Question: I am using flying-saucer library to convert xhtml to pdf.
I am getting a formatting issue on the boundary between two pages of pdf.
As shown in the attached screenshot, the color coding boxes representing the different legends gets splitted whenever there is a page change in pdf.
This is not looking good.
Attached is a sample xhtml which contains a sample of the code for which pdf is generated.
The xhtml is getting displayed correctly without any formatting issues.
Has someone else encountered a similar problem ? What is the possible solution for this ?
XHTML input file
'''
<html xmlns="http://www.w3.org/1999/xhtml">
<head>
<style>
table.diff {
font-family: Arial, Helvetica, sans-serif;
color: #000000;
font-size: 11px;
border-collapse:collapse;
}
table.diff tbody {
font-family: Arial, Helvetica, sans-serif;
font-size: 11px;
}
table.diff tbody th {
font-family: Arial, Helvetica, sans-serif;
background:#F5F5F5;
font-size:11px;
font-weight:normal;
color:#999999;
padding:.3em .5em .1em 2em;
text-align:right;
vertical-align:top;
}
table.diff thead {
border-bottom:1px solid #BBC;
background:#EFEFEF;
font-family:Verdana;
}
table.diff thead th.texttitle {
text-align:left;
font-family: Arial, Helvetica, sans-serif;
font-size: 11px;
}
table.diff td {
font-family: Arial, Helvetica, sans-serif;
font-size:11px;
padding: 2px 2px;
}
table.diff .empty {
background-color:#D7F0FC;
font-family: Arial, Helvetica, sans-serif;
font-size: 11px;
}
table.diff .replace {
font-family: Arial, Helvetica, sans-serif;
font-size: 11px;
background-color:#FFD899;
}
table.diff .delete {
background-color:#FF9900;
font-family: Arial, Helvetica, sans-serif;
font-size: 11px;
}
table.diff .skip {
background-color:#EFEFEF;
}
table.diff .insert {
background-color:#ADCC70;
font-family: Arial, Helvetica, sans-serif;
font-size: 11px;
}
table.diff th.author {
text-align:right;
border-top:1px solid #BBC;
background:#EFEFEF;
}
.top-border {
font-family: Arial, Helvetica, sans-serif;
font-size: 11px;
border-top: 1px solid #67BBE5;
}
table.diff .left-border {
font-family: Arial, Helvetica, sans-serif;
font-size: 11px;
border-left: 1px solid #CCCCCC;
}
.bottom-border {
font-family: Arial, Helvetica, sans-serif;
font-size: 11px;
border-left: 1px solid #67BBE5;
}
table.diff .left-bottom-border {
font-family: Arial, Helvetica, sans-serif;
font-size: 11px;
border-left: 1px solid #CCCCCC;
border-bottom: 1px solid #CCCCCC;
}
table.diff .bottom-border-grey {
font-family: Arial, Helvetica, sans-serif;
font-size: 11px;
border-bottom: 1px solid #CCCCCC;
}
table .top-border-line {
font-family: Arial, Helvetica, sans-serif;
font-size: 0px;
border-top: 1px solid #CCCCCC;
}
table .bottom-border-line {
font-family: Arial, Helvetica, sans-serif;
font-size: 0px;
border-bottom: 1px solid #CCCCCC;
}
table.diff .legend-border {
font-family: Arial, Helvetica, sans-serif;
font-size: 11px;
border: 1px solid #CCCCCC;
}
</style>
</head>
<body>
<div id='legends' class='legends' style='width:100%;float:left'>
<table width="100%" class="diff" style="background-color: rgb(235, 235, 235); ">
<tbody>
<tr>
<td width="50%">
</td>
<td width="100%" style="">
<table cellspacing="0" cellpadding="1" width="100%" class="diff">
<tbody>
<tr>
<td style="width: 20%;"><b>Legend : </b></td>
<td style="text-align: center; width: 20%; border:1px solid;" class="empty">Empty</td>
<td style="text-align: center; width: 20%; border:1px solid;" class="delete">Deleted</td>
<td style="text-align: center; width: 20%; border:1px solid;" class="replace">Modified</td>
<td style="text-align: center; width: 20%; border:1px solid;" class="insert">Inserted</td>
</tr>
</tbody>
</table>
</td>
</tr>
</tbody>
</table>
</div>
</body>
</html>
'''

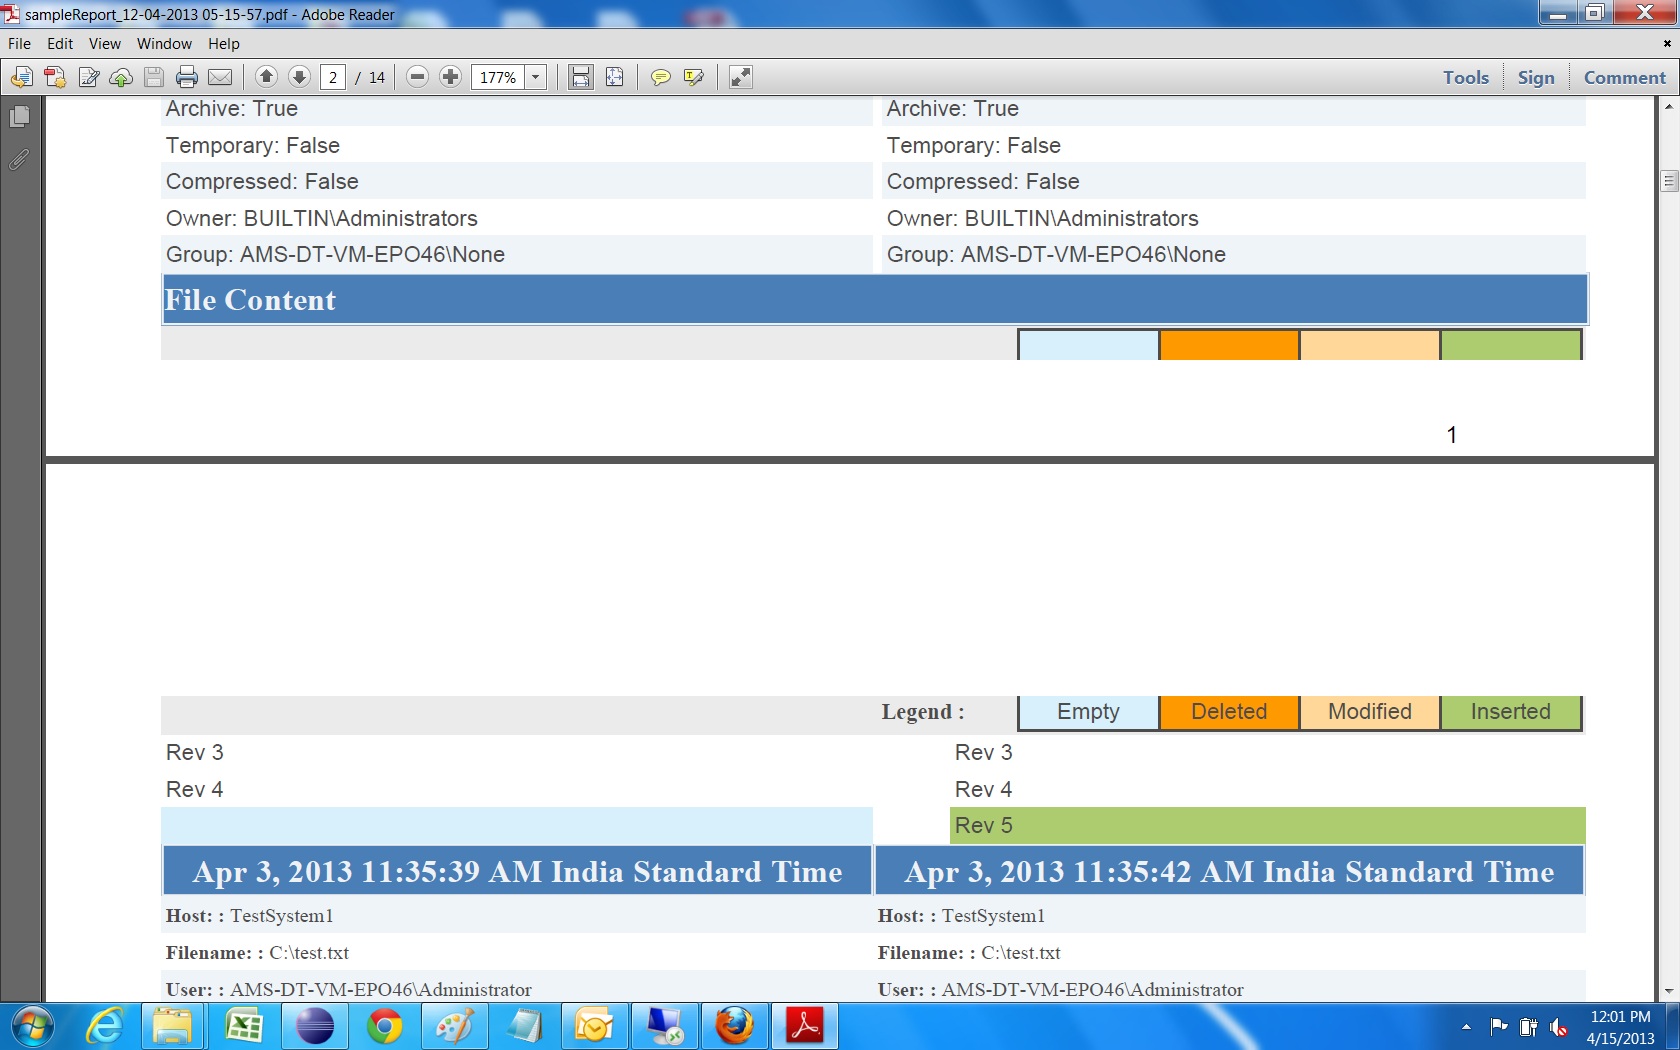
Answer: You can try to control the page-breaks with the <URL> css property.
This property is supported by flying-saucer, but it can be difficult to get it right in all cases, especially to avoid corner cases.
In my templates, I usually use this :
'''
tr{page-break-inside:avoid;}
'''
Another option is to force the page break where you need it using 'page-break-before: always'